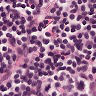
Metastatic tissue present: no